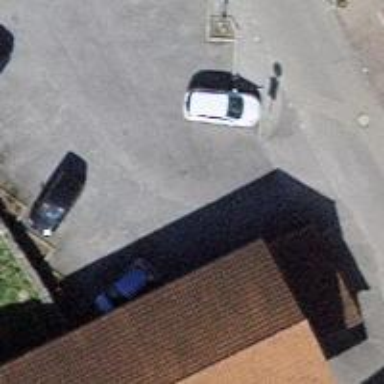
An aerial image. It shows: Parking aisle designated as service road.